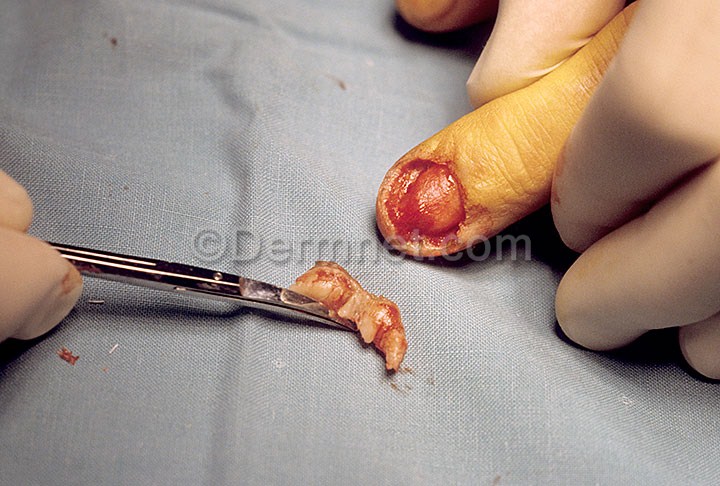
Disease: Nail Fungus and other Nail Disease